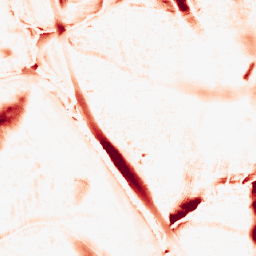
Category: morphological
Decomposition family: morphological_ellipse
Decomposition parameters: operation: opening
width: 30
height: 50
Upsampling method: area
Upsampling parameters: scale: 2
Upsampling scale: 2